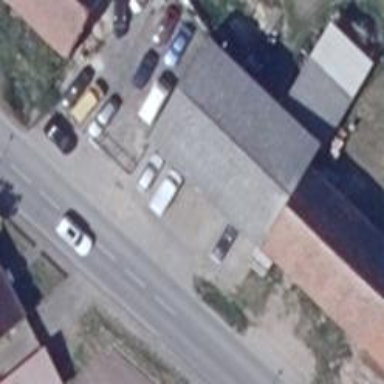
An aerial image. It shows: Car repair shop.